Question: Could anybody help, please?
I'm confused a bit about where that feature could be find in VS and some docs about it
thanks in advance

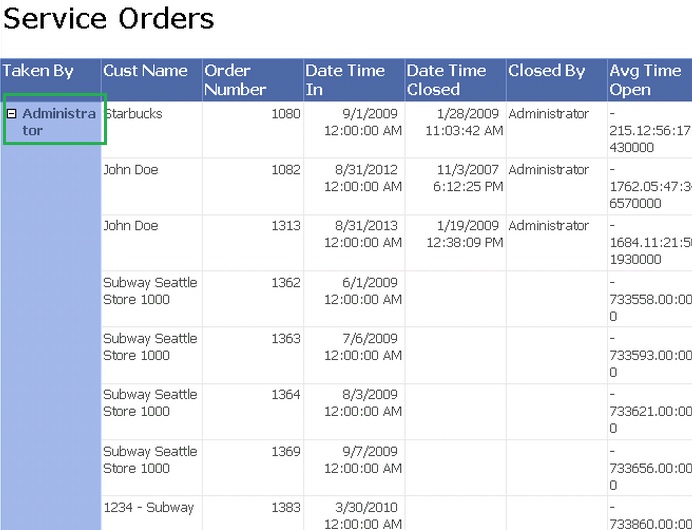
Answer: Your screenshot is showing a feature called .
With this, you can show or hide report items by setting the property to a textbox outside of the item Scope.

You can see more information at Books Online:
<URL>.
<URL>.